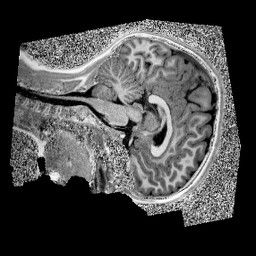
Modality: UNIT1
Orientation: sagittal
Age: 11
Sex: female
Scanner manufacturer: siemens
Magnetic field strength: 3 T
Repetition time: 4 s
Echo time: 0.00299 s